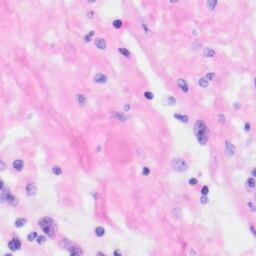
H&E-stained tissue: Kidney